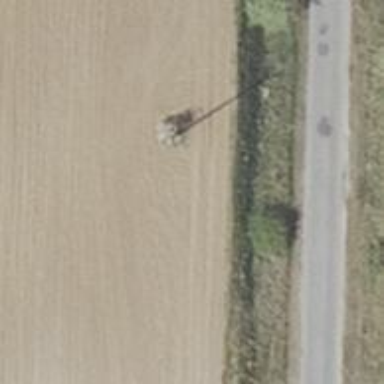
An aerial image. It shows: Power pole.